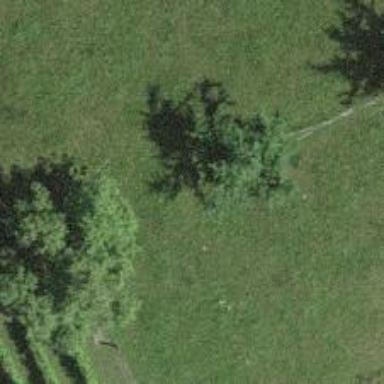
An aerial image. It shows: Single tag "natural: tree."